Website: apple
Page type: billing-address
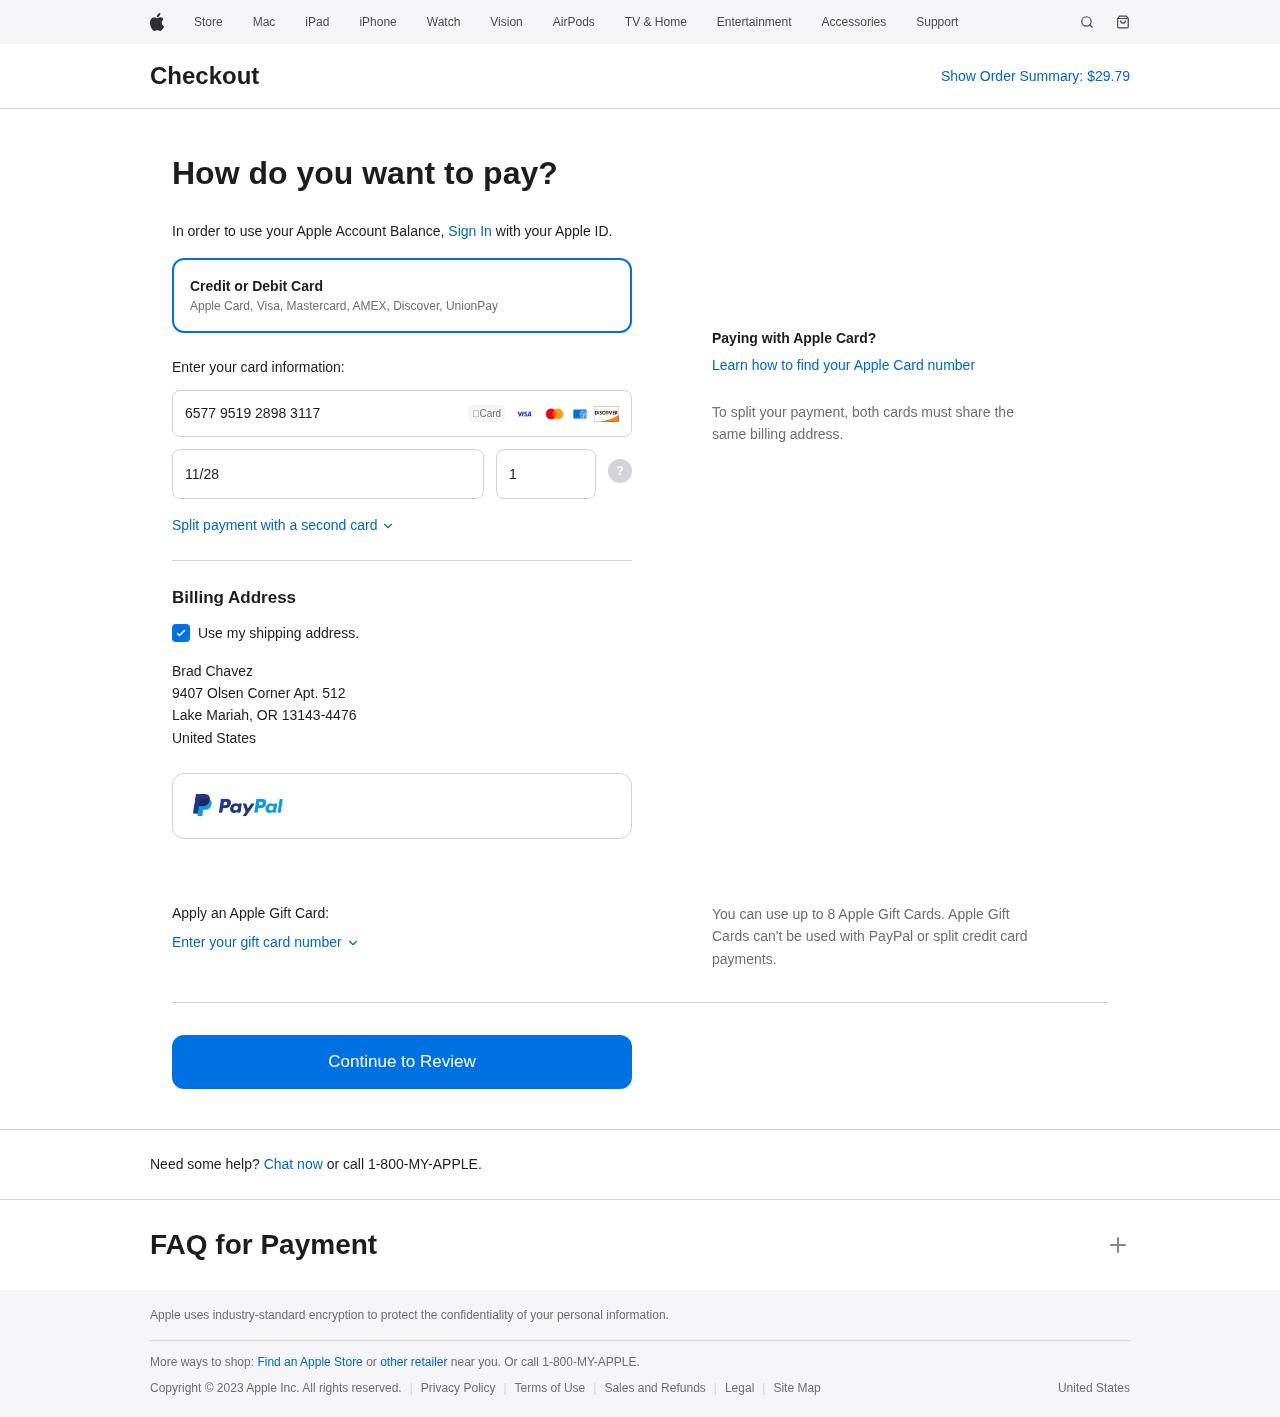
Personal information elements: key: PII_CARD_CVV
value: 162
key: PII_CARD_EXPIRY
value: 11/28
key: PII_CARD_NUMBER
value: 6577 9519 2898 3117
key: PII_CITY
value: Lake Mariah
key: PII_COUNTRY
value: United States
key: PII_FULLNAME
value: Brad Chavez
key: PII_POSTCODE_FULL
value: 13143-4476
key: PII_STATE_ABBR
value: OR
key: PII_STREET
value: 9407 Olsen Corner Apt. 512
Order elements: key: ORDER_TOTAL
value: $29.79